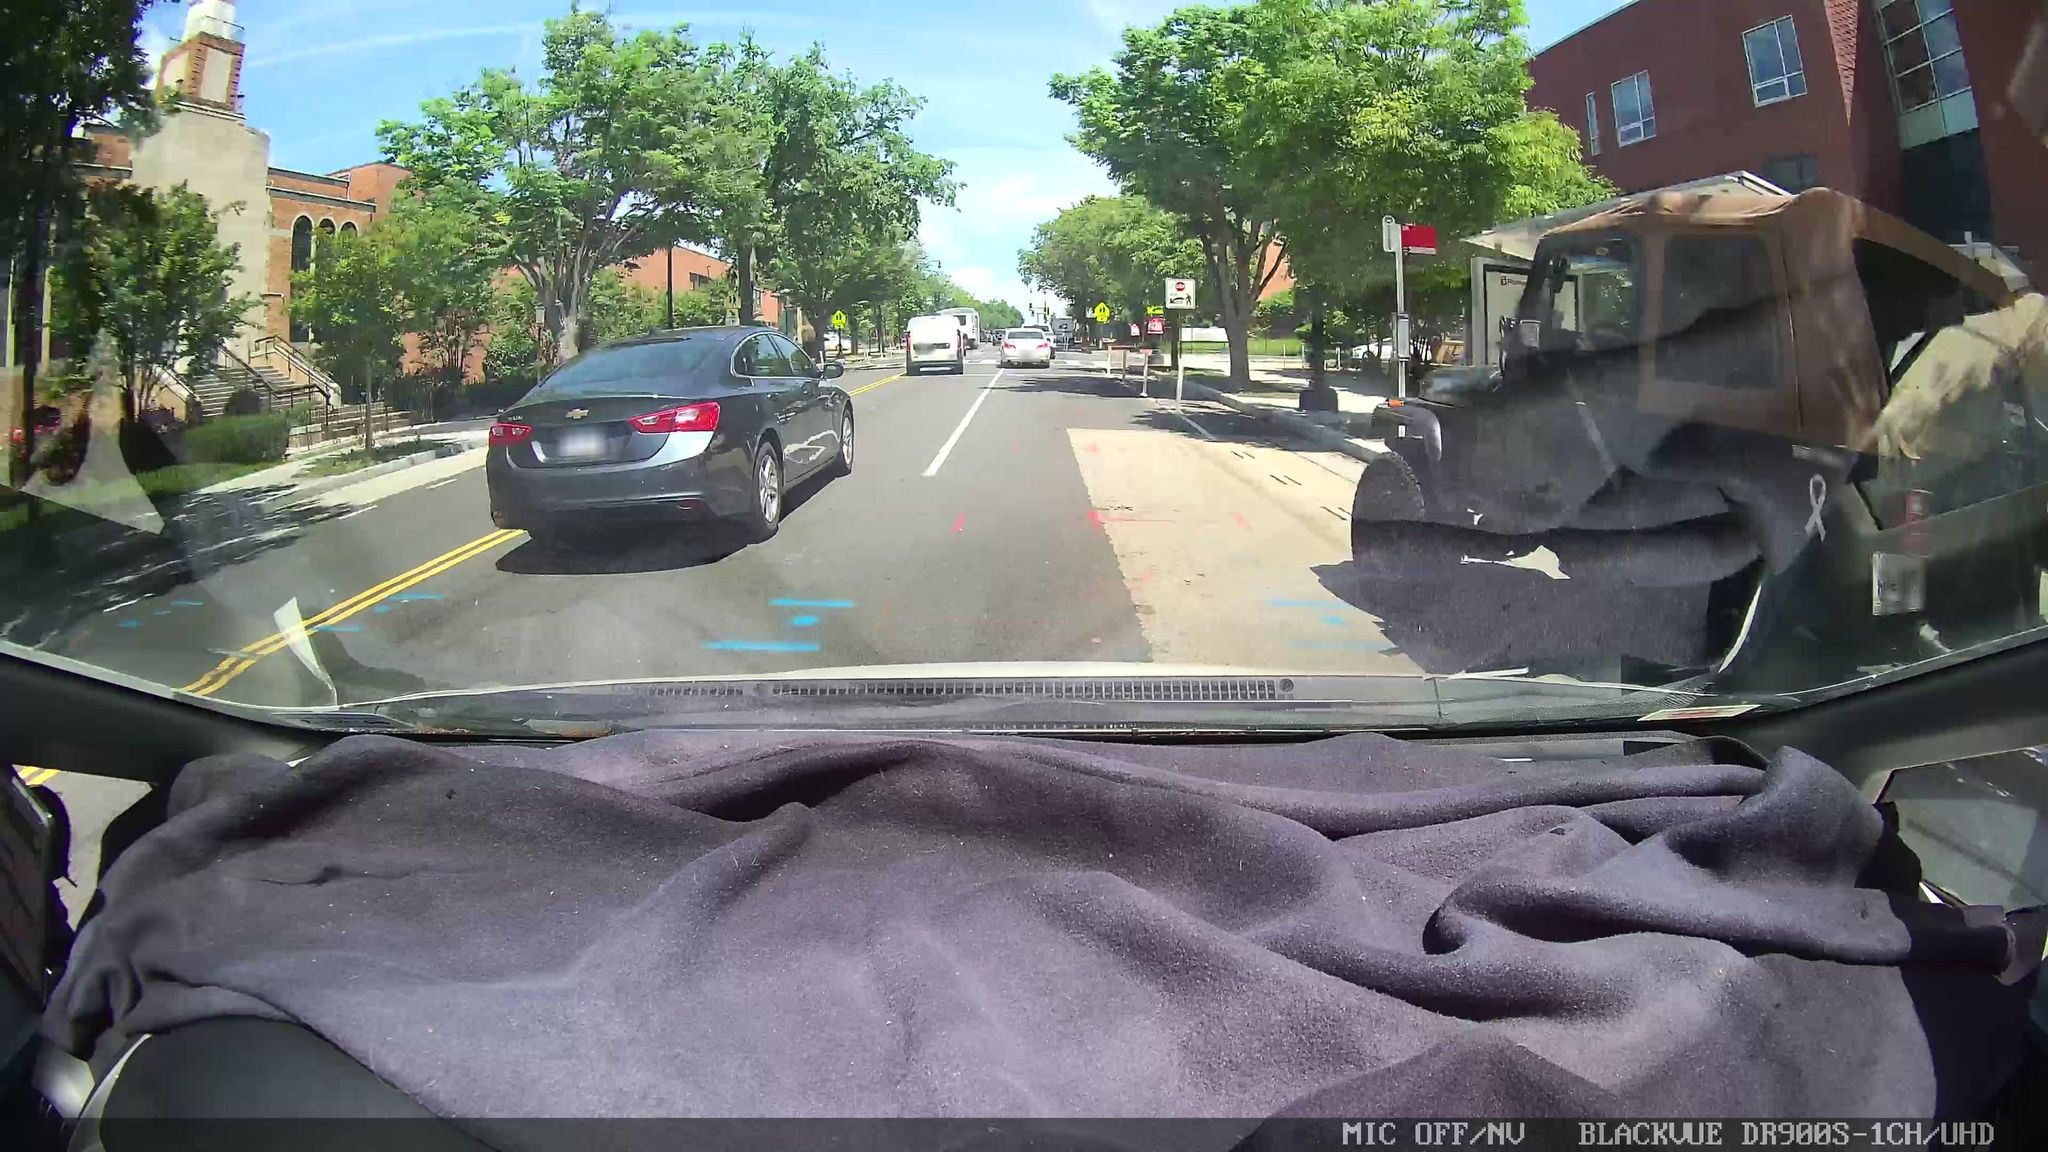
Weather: clear
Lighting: day
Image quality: good
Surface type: driving surface
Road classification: cycleway
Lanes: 3
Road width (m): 1
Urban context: urban centre
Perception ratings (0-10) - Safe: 1.55, Lively: 6.17, Beautiful: 3.19, Boring: 0.73, Depressing: 6.38, Wealthy: 2.72